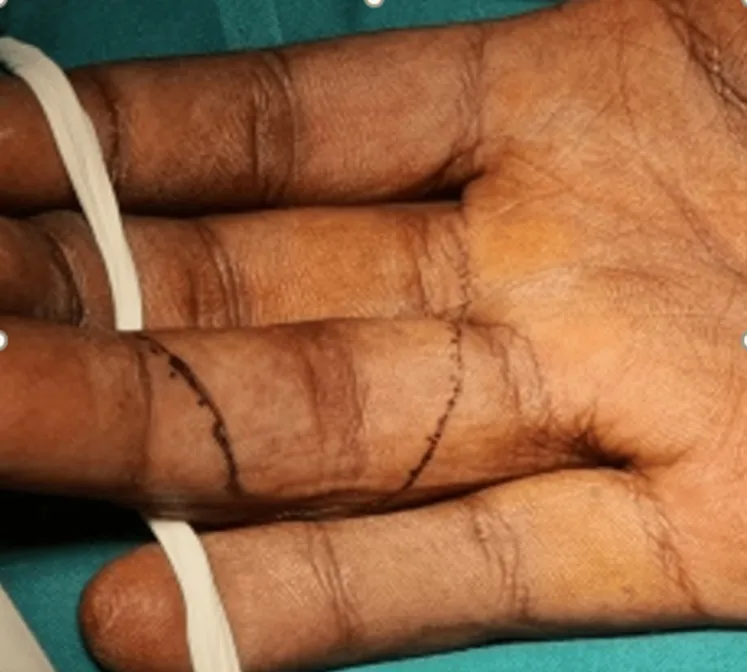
A volar approach with Bruner skin incision was used to expose the joint.
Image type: medical_photograph (skin_photograph)